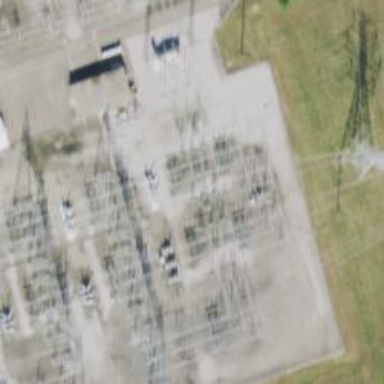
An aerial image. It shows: Switch for power supply.